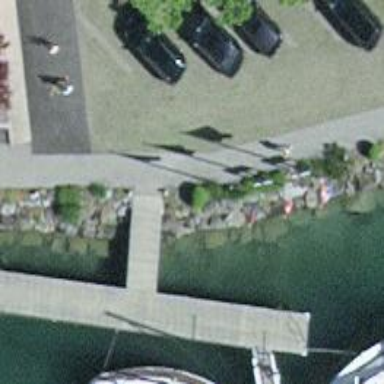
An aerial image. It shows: Man-made pier.